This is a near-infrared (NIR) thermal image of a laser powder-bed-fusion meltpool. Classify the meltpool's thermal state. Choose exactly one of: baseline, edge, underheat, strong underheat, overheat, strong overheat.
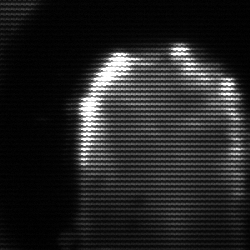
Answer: baseline